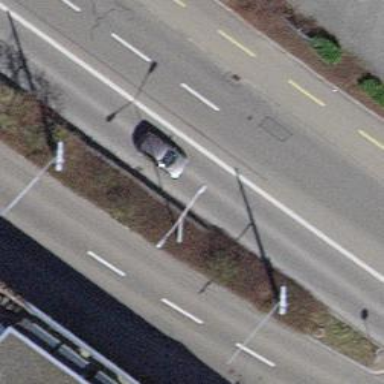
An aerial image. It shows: Primary highway with asphalt surface and trolley wires.